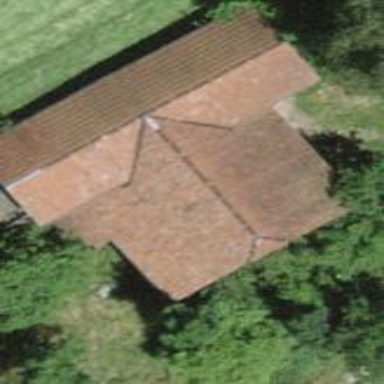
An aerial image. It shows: Rural barn.